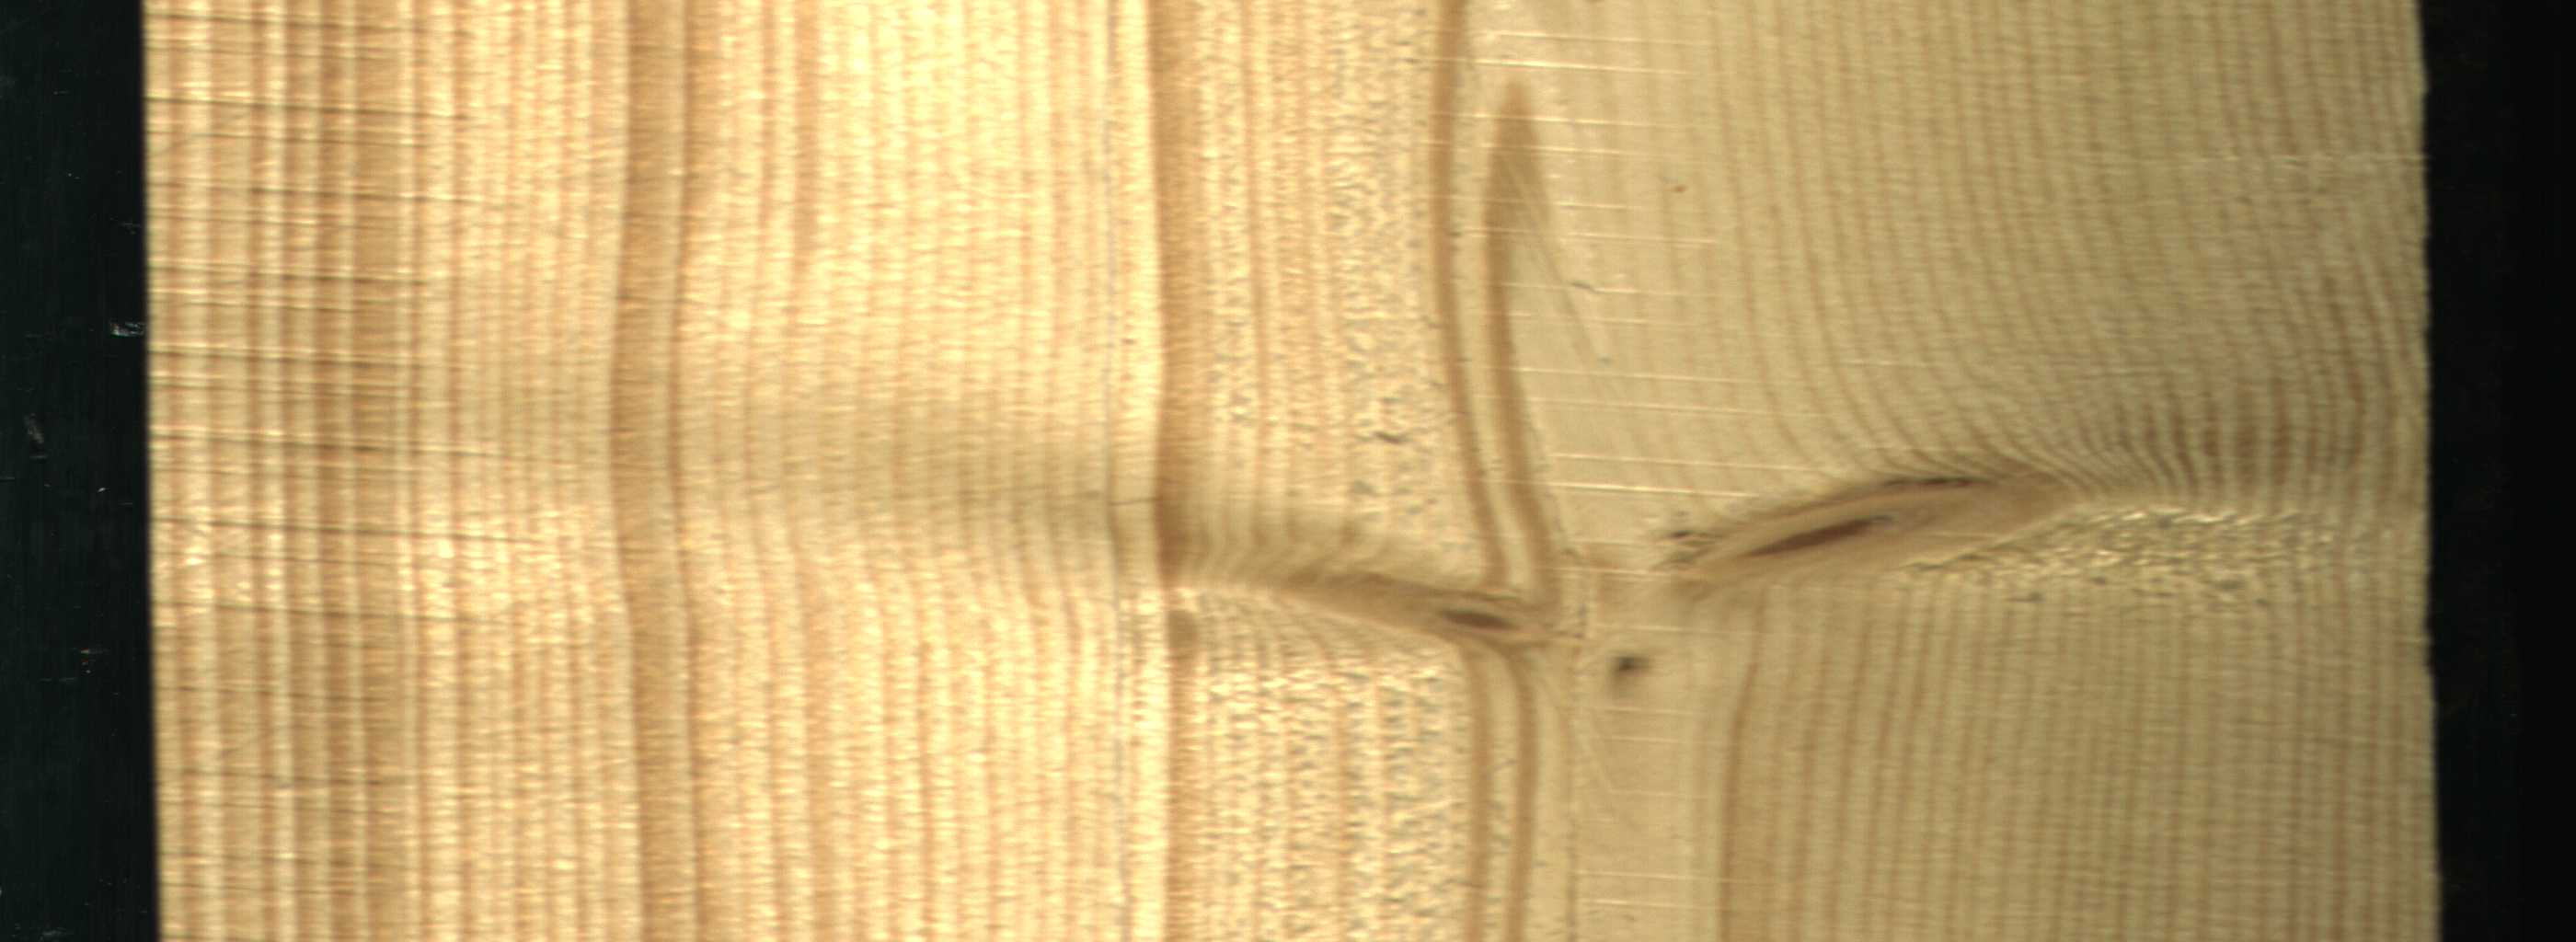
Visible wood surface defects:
Live_Knot
Live_Knot